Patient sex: M
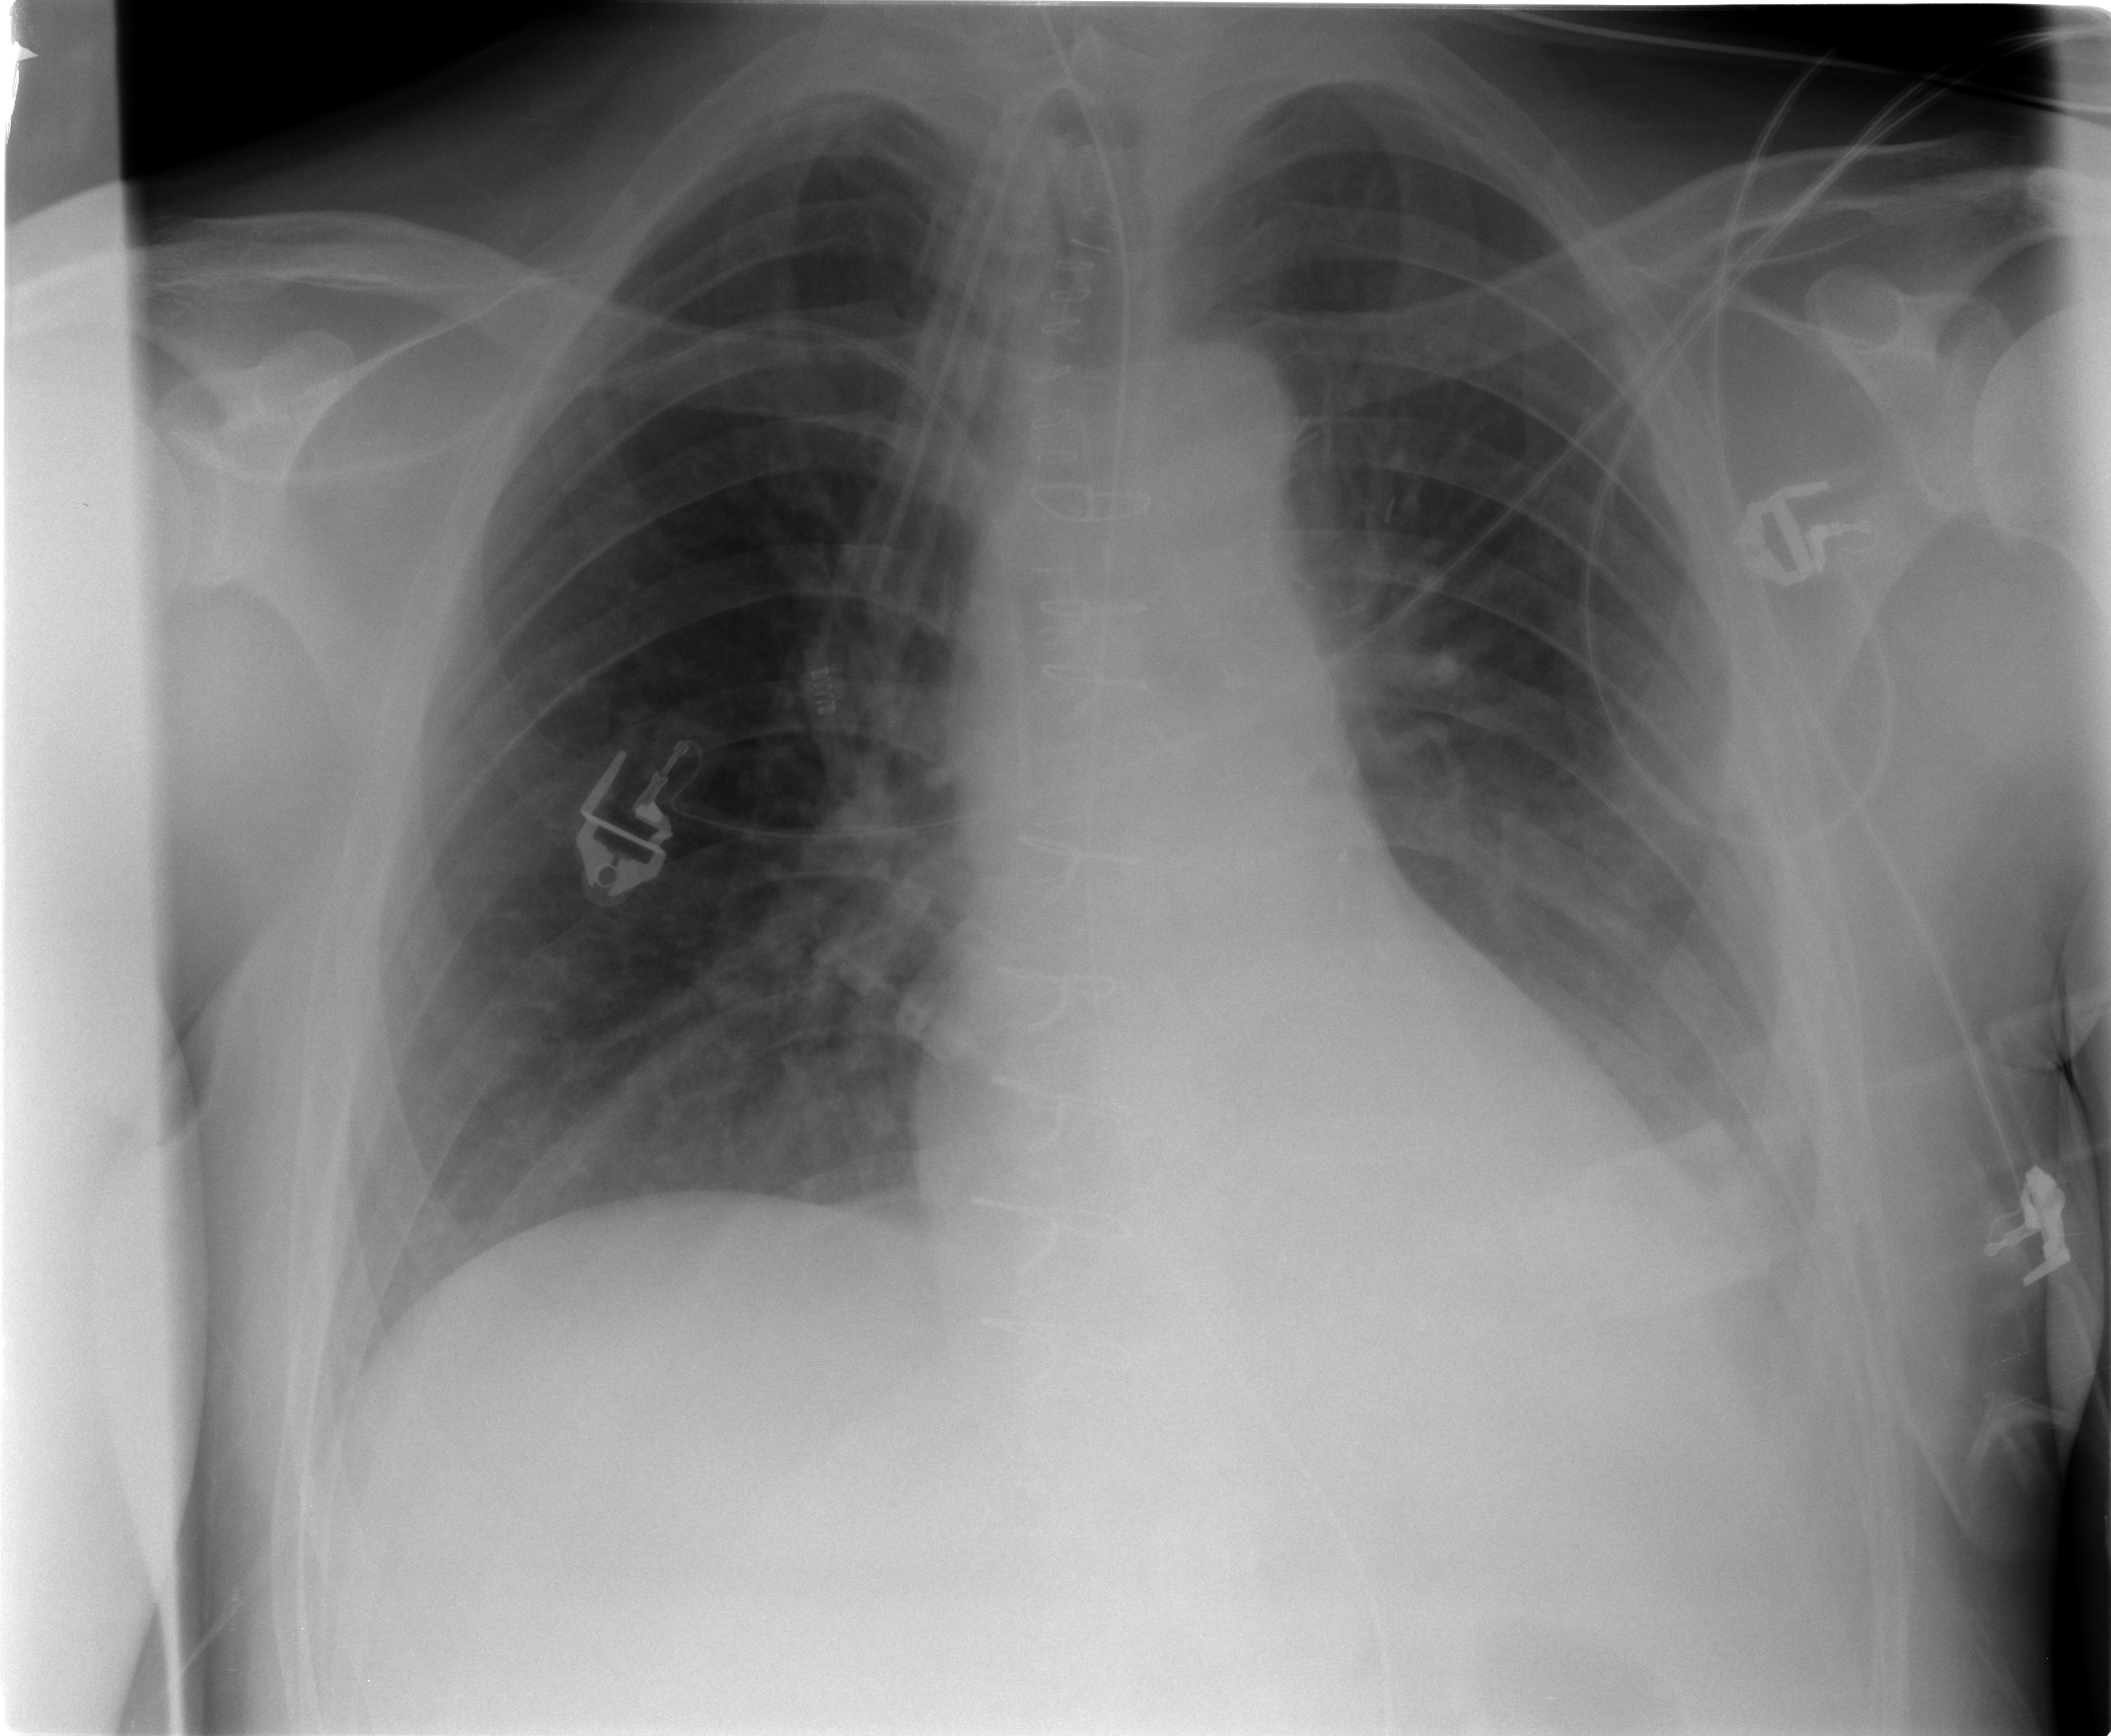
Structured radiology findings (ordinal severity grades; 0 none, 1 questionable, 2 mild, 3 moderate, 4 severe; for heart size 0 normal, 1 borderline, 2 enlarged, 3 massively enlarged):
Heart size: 0
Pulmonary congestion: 2
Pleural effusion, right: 0
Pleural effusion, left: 2
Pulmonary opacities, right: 0
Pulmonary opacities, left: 0
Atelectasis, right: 2
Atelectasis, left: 2